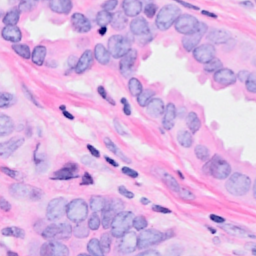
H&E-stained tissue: Breast